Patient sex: M
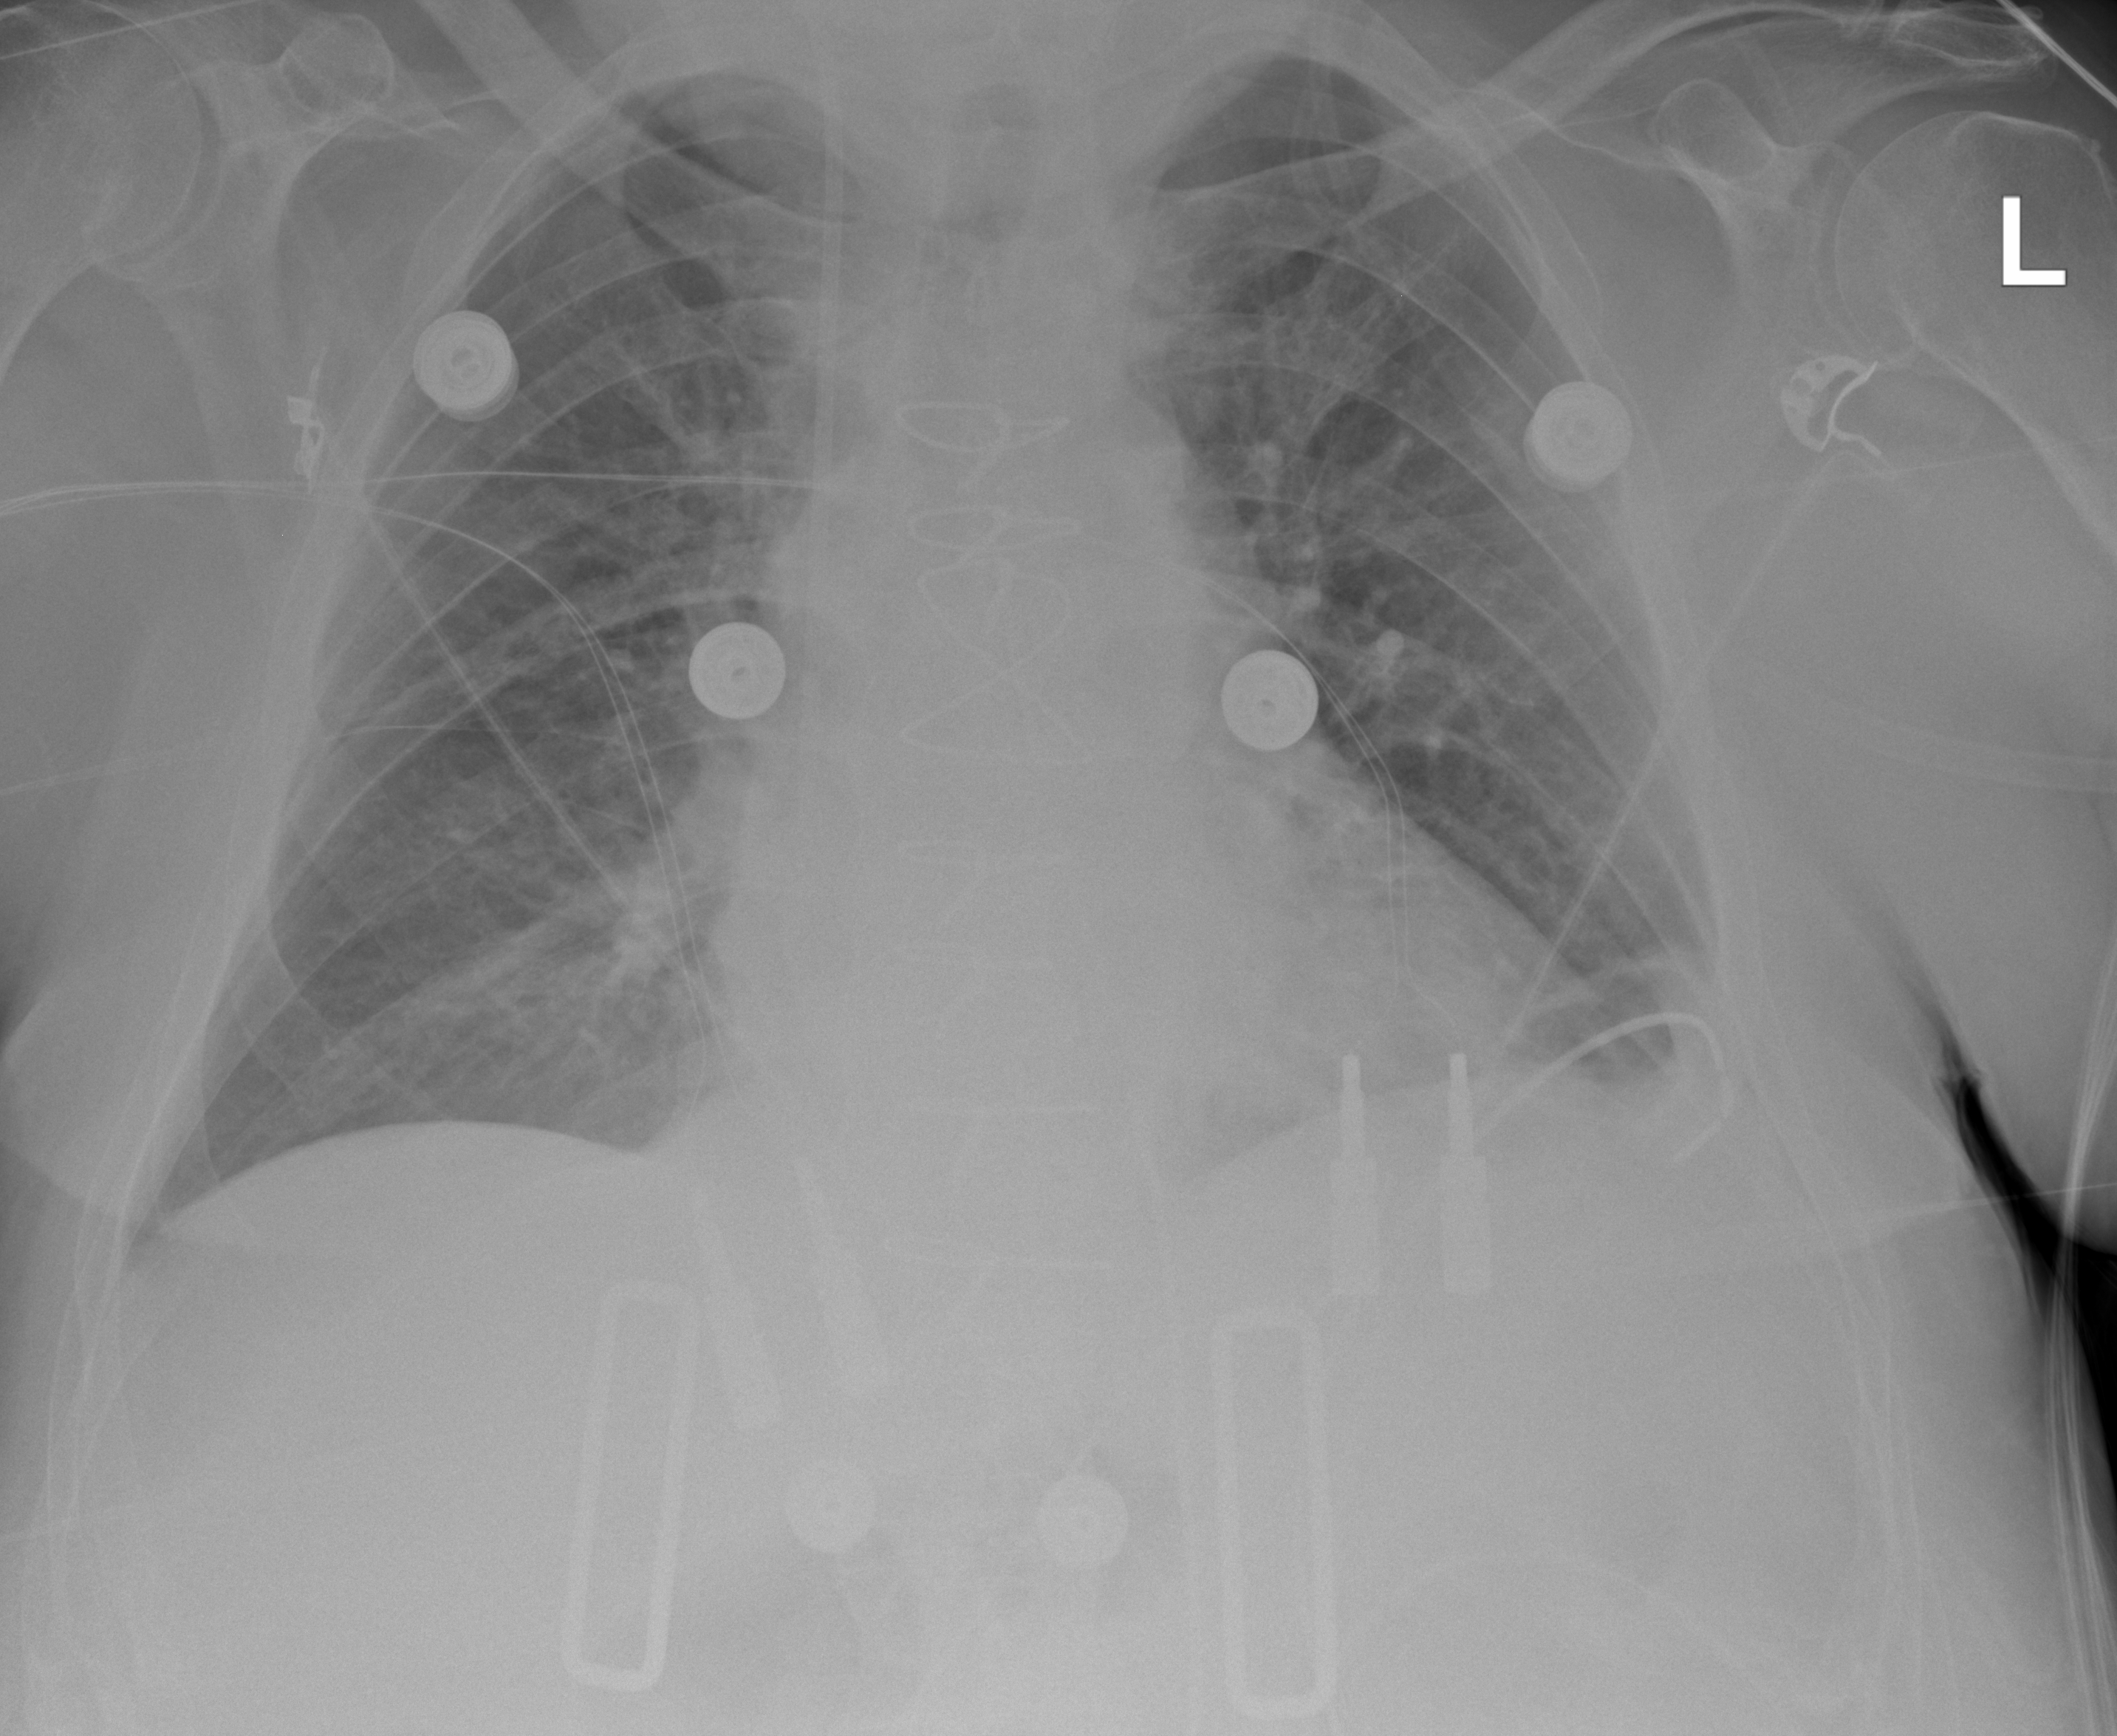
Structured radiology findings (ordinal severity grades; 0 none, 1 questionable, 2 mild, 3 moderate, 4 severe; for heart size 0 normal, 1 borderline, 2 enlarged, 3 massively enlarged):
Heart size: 2
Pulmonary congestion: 1
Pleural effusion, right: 0
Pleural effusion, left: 2
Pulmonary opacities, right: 1
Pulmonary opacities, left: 1
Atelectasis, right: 2
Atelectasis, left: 2